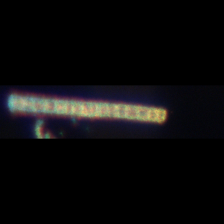
Taxon: Lauderia_Hemiaulus
Group: Diatoms